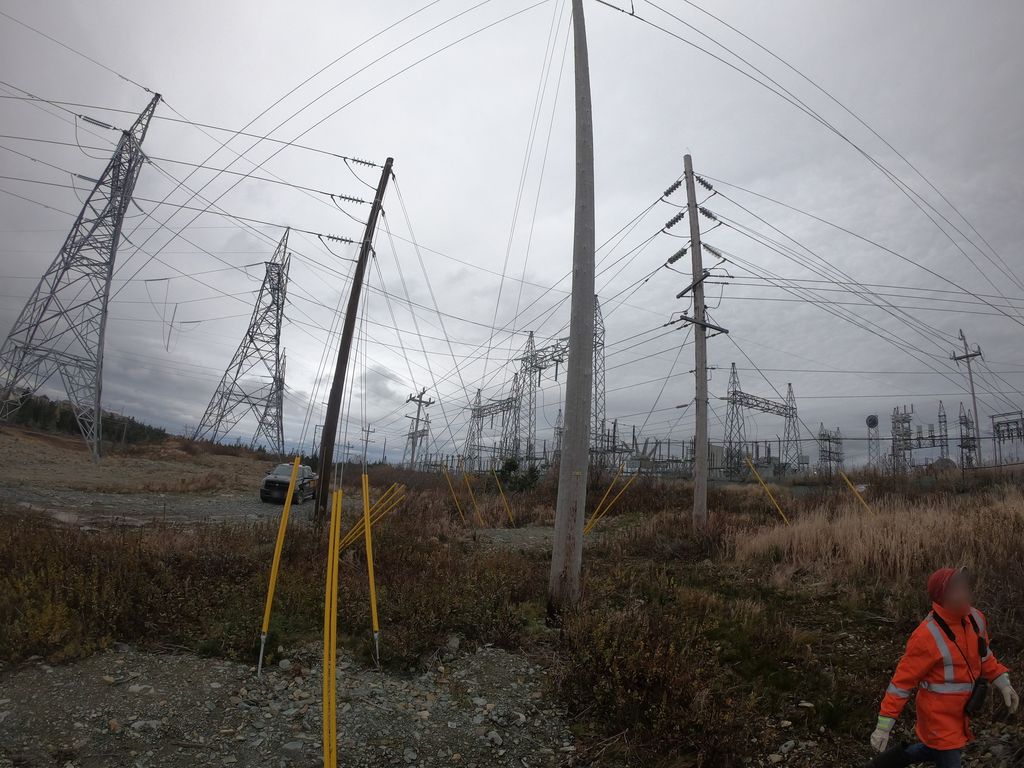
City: st_johns